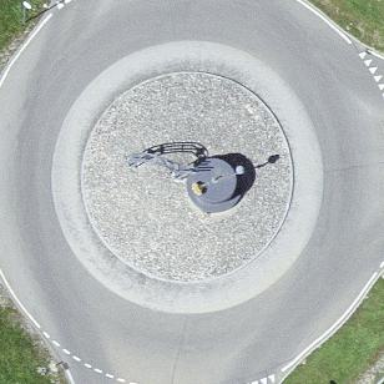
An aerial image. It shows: Roundabout on primary highway.